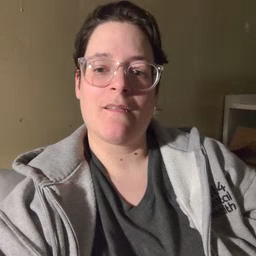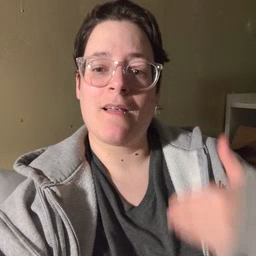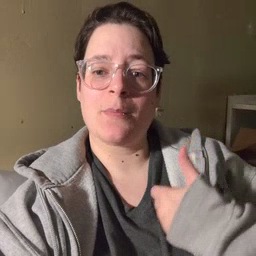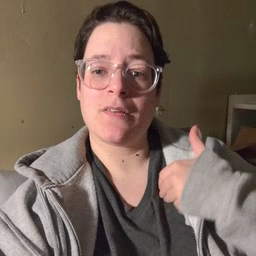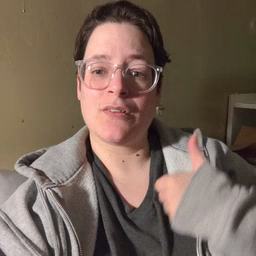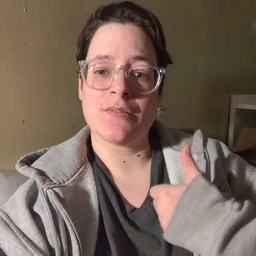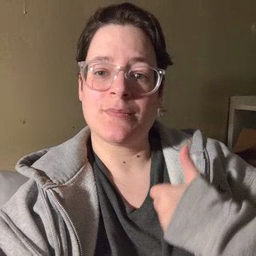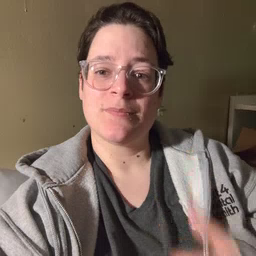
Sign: animal